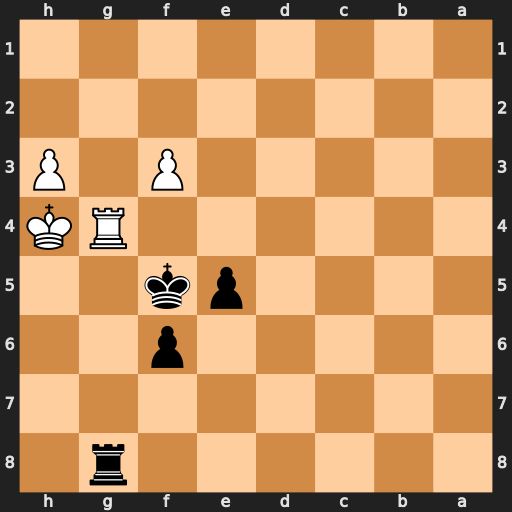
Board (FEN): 6r1/8/5p2/4pk2/6RK/5P1P/8/8
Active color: b
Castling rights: -
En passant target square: -
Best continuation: Rxg4+ fxg4+ Kf4 Kh5 e4